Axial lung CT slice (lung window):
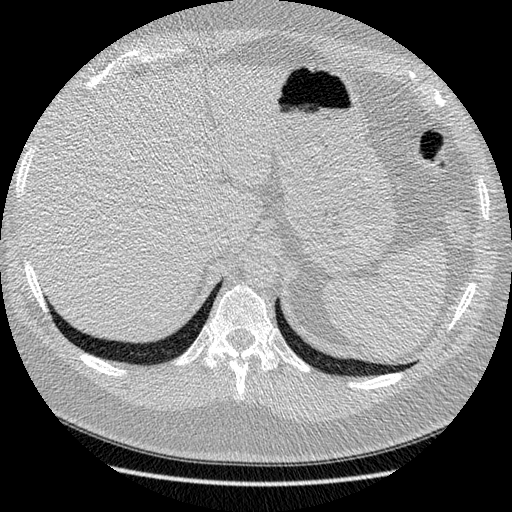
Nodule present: no